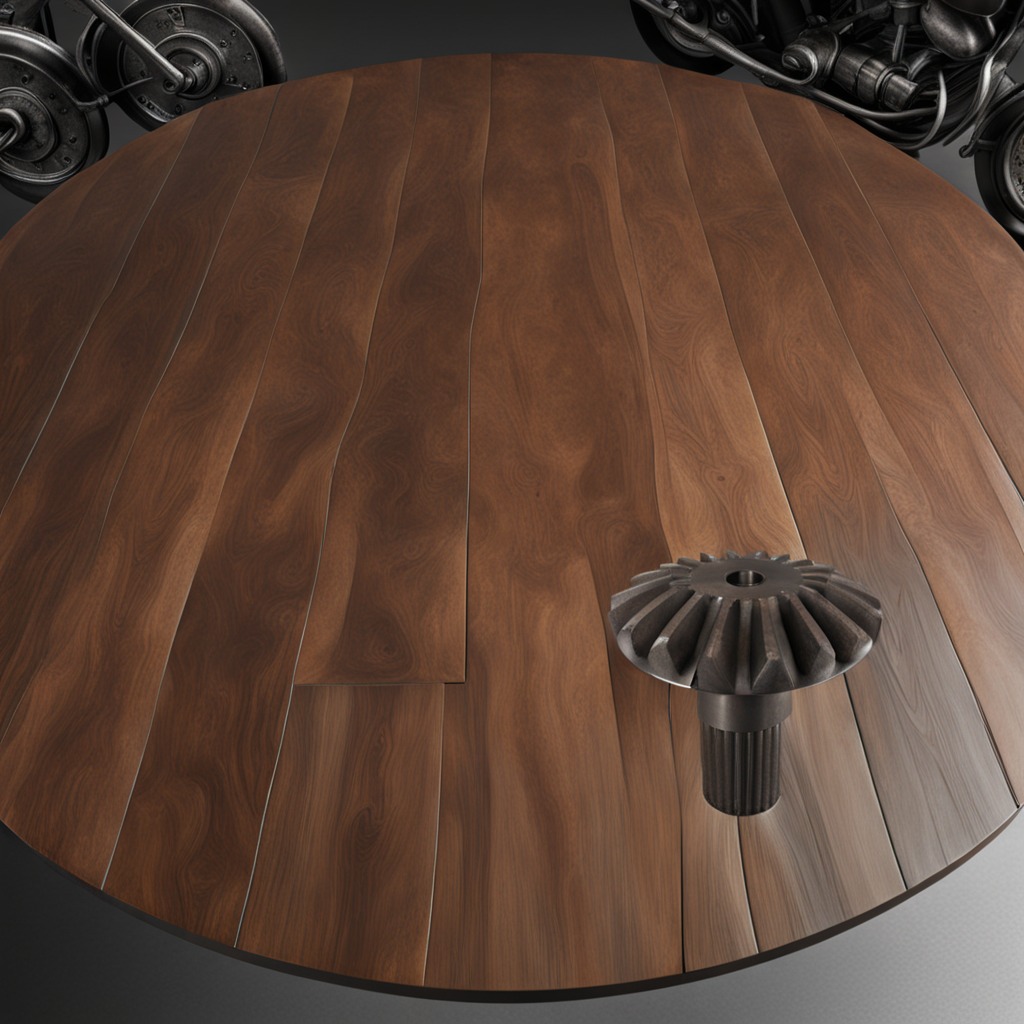
A steel gear with teeth is lying on an oil-spilled wooden table in a vintage motorcycle garage.